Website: macys
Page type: gifting
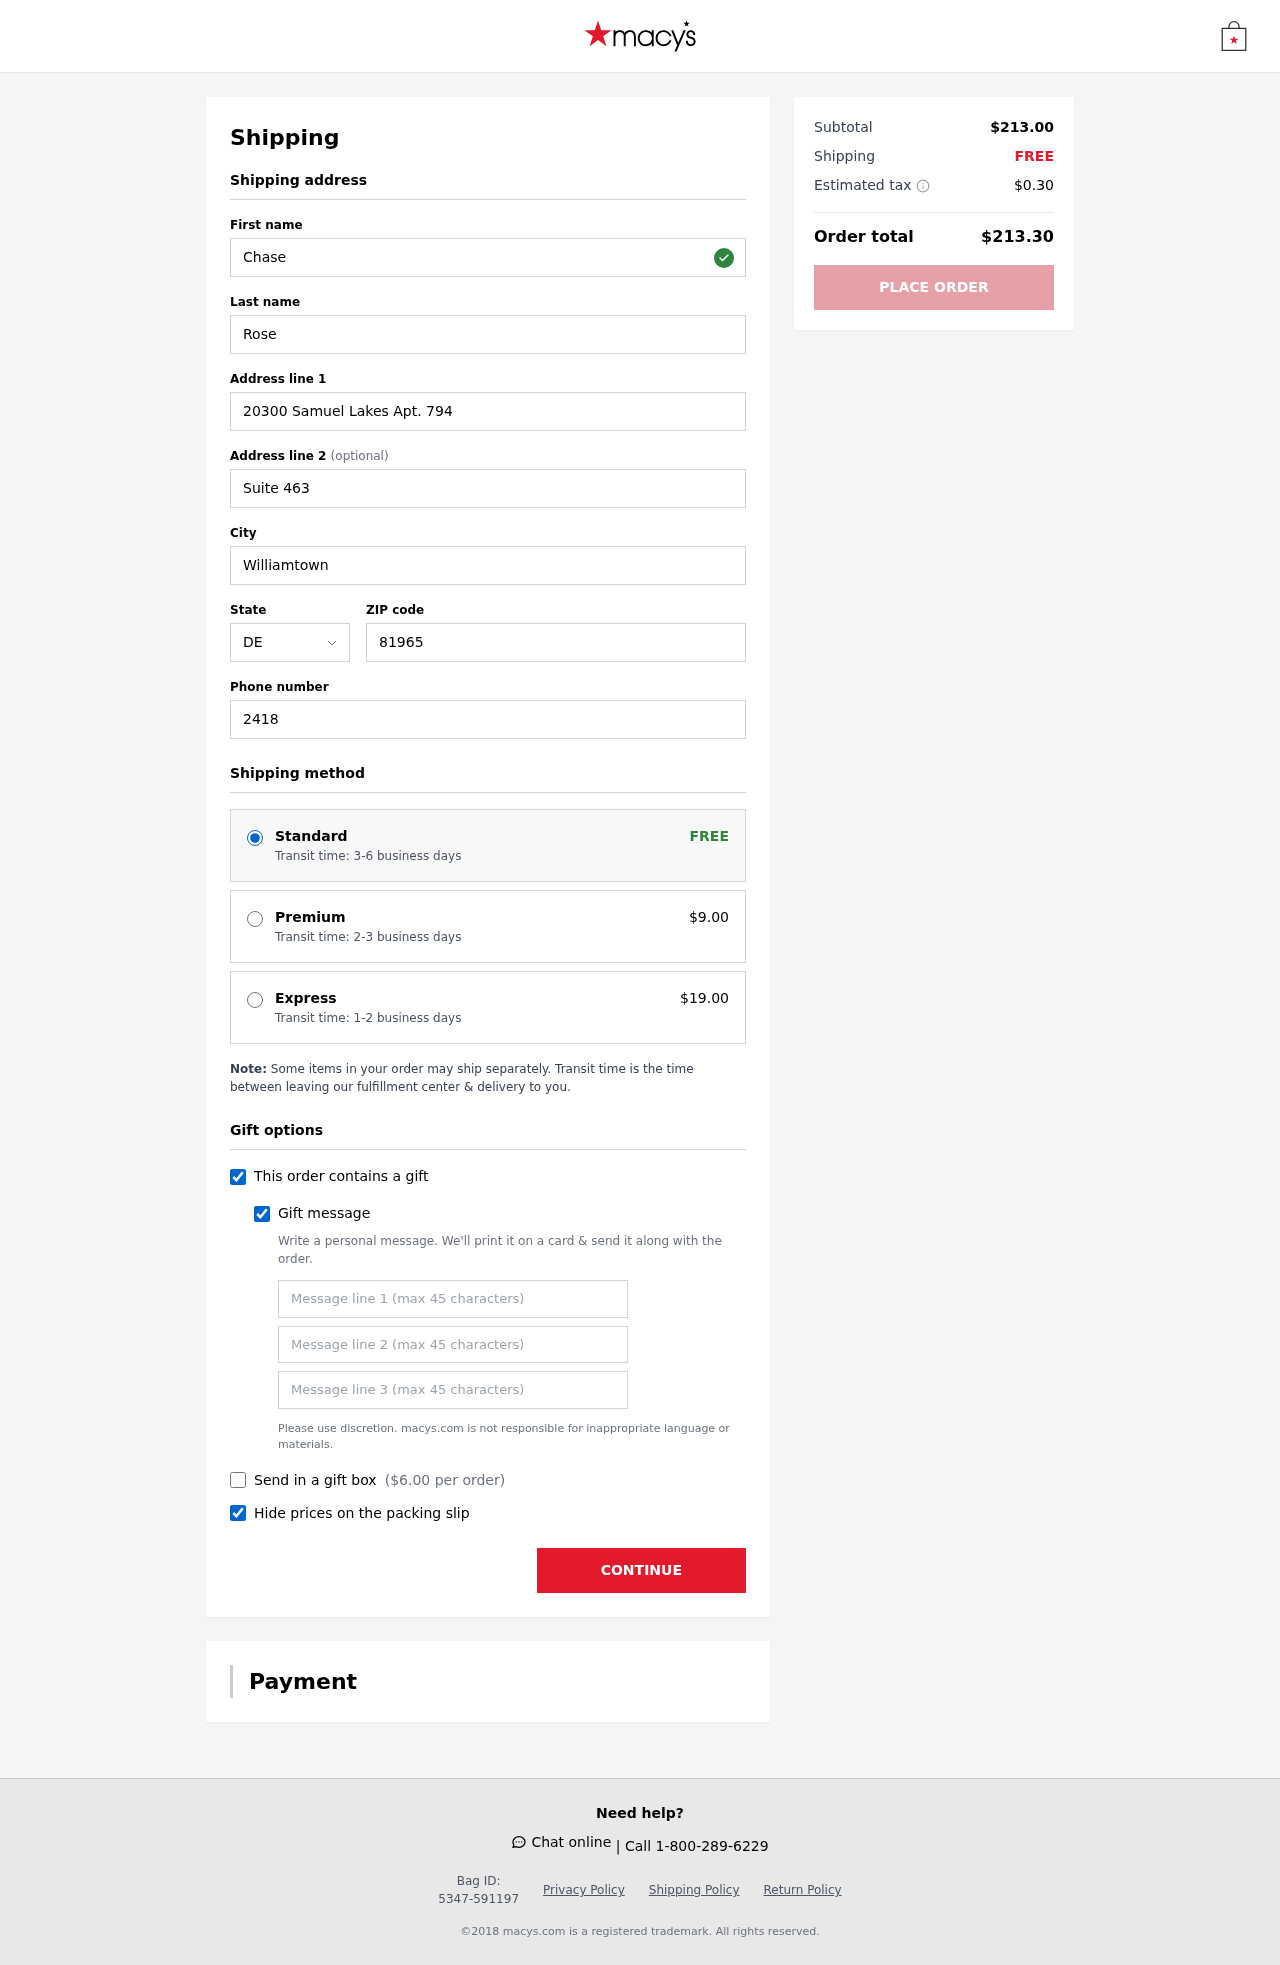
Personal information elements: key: PII_STATE_ABBR
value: DE
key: PII_FIRSTNAME
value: Chase
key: PII_LASTNAME
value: Rose
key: PII_STREET
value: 20300 Samuel Lakes Apt. 794
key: PII_STREET2
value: Suite 463
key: PII_CITY
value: Williamtown
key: PII_POSTCODE
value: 81965
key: PII_PHONE
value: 2418861223
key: PII_GIFT_MESSAGE
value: Hey Melissa, I remember you mentioning how much you needed some fresh shoes for those special occasions. I thought these would be perfect for you—they're stylish and classic, just like you! Enjoy stepping into something new!  Chase
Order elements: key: ORDER_SHIPPING_STANDARD
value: Transit time: 3-6 business days
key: ORDER_SHIPPING_PREMIUM
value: Transit time: 2-3 business days
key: ORDER_SHIPPING_PREMIUM_PRICE
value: $9.00
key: ORDER_SHIPPING_EXPRESS
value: Transit time: 1-2 business days
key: ORDER_SHIPPING_EXPRESS_PRICE
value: $19.00
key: ORDER_GIFT_BOX_PRICE
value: $6.00
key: ORDER_SUBTOTAL
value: $213.00
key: ORDER_SHIPPING_COST
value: FREE
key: ORDER_TAX
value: $0.30
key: ORDER_TOTAL
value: $213.30